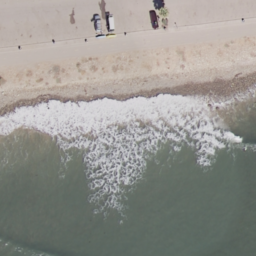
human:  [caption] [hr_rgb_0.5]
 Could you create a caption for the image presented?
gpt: Waves slapping a white sand beach throwing up white foasm .

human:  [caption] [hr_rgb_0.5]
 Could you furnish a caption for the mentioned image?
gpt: This is a beach with blue sea and sand .

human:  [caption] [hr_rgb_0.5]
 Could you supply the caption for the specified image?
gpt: This is a beach with clear waters and white sands .

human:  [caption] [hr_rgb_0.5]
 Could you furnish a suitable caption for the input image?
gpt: Waves slapping a white sand beach and some cars parked on the beach .

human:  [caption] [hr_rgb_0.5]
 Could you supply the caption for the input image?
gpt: Some plants and cars on the beach .